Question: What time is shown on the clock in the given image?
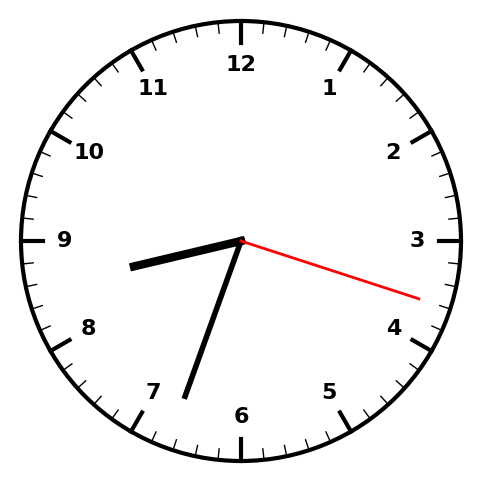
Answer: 08:33:18